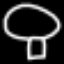
Label: mushroom